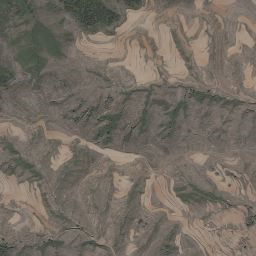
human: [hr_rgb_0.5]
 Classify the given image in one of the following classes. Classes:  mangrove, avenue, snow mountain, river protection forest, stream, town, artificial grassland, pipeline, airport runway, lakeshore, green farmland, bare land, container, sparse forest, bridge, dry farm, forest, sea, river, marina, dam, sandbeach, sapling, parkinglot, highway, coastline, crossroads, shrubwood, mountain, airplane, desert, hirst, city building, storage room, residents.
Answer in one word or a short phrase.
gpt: mountain